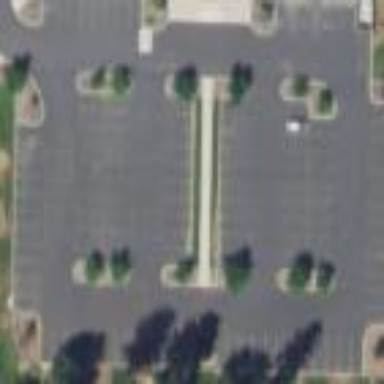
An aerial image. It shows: Parking area.